Field crop: maize
Growth stage: 2
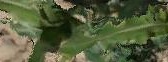
Species: maize